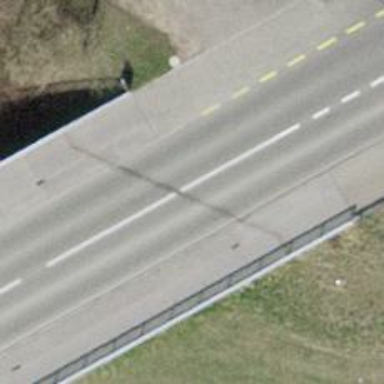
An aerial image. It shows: Bridge with asphalt surface over primary highway. There is designated cycle lane on the bridge.